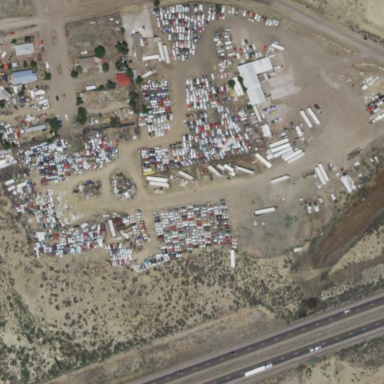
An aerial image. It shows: Scrap yard situated in industrial area.